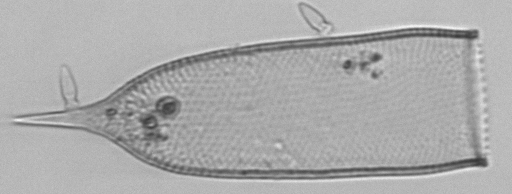
Label: Favella